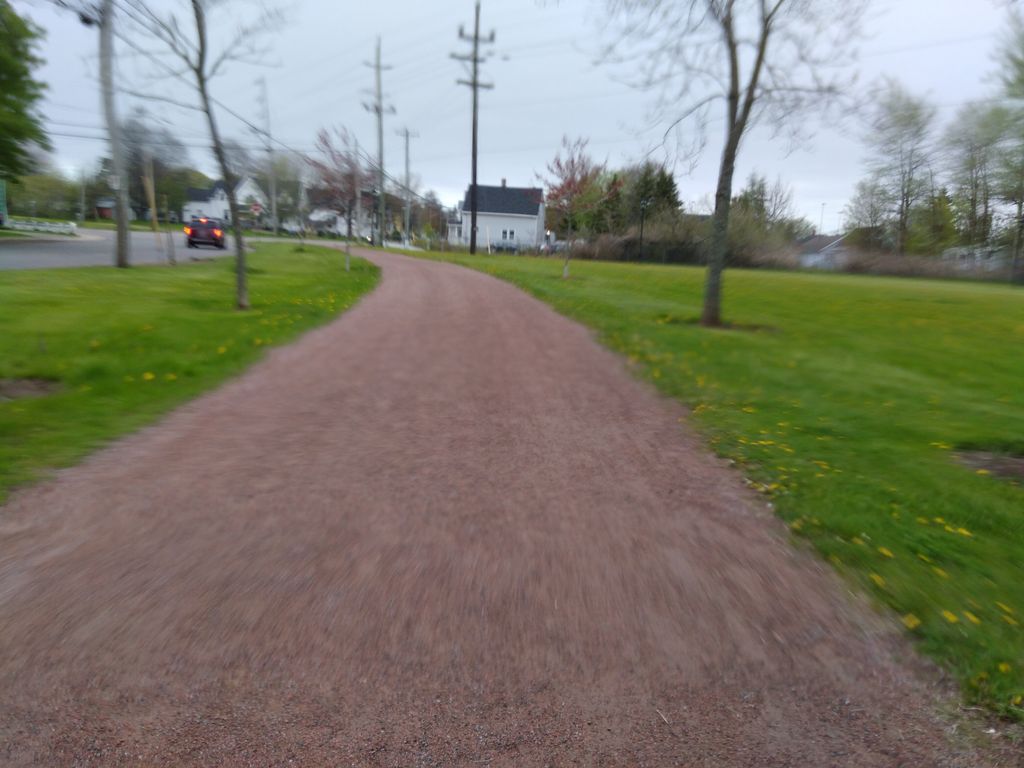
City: charlottetown